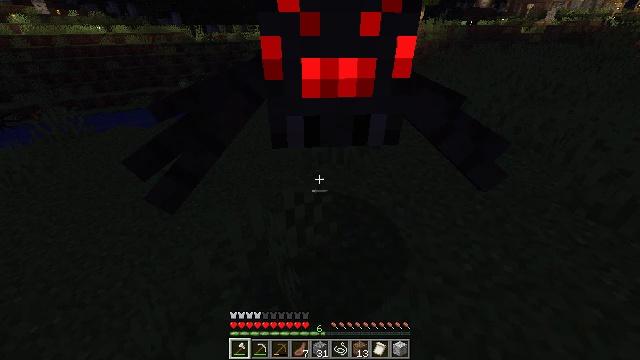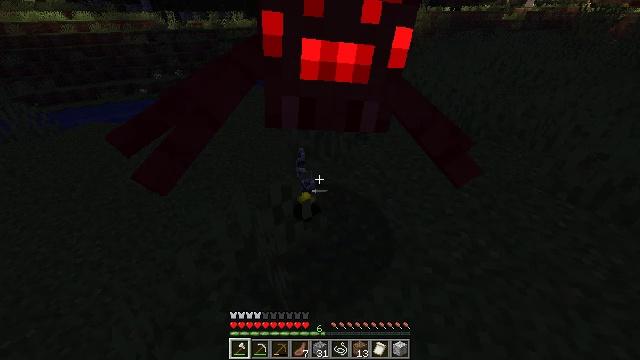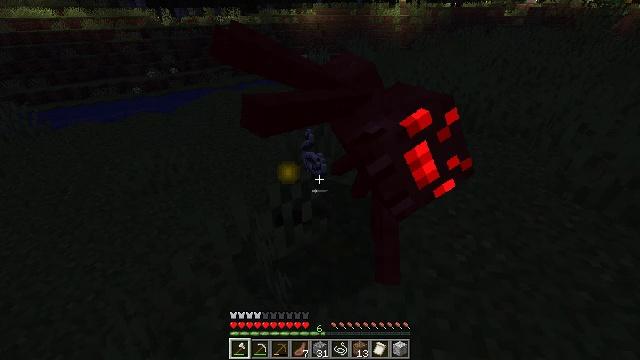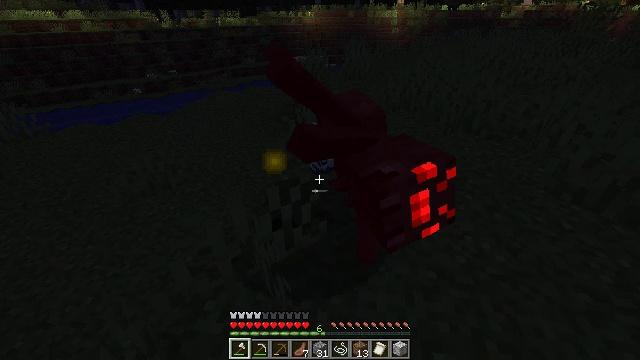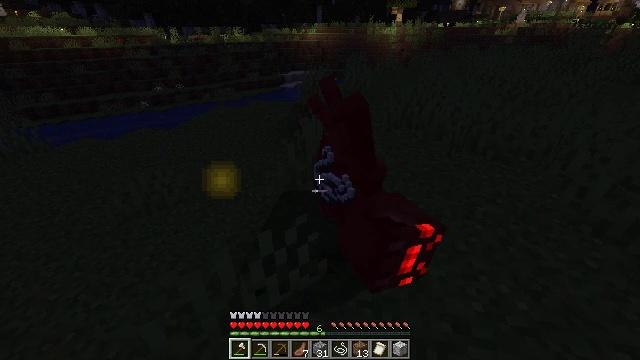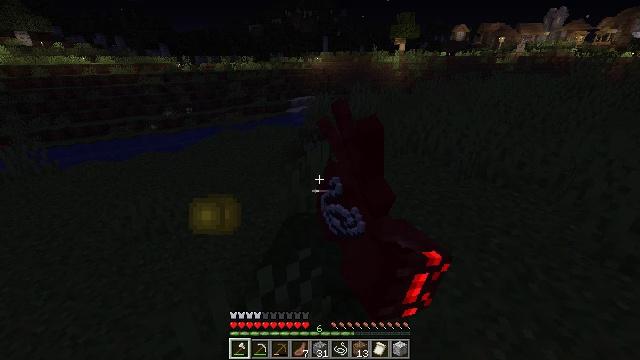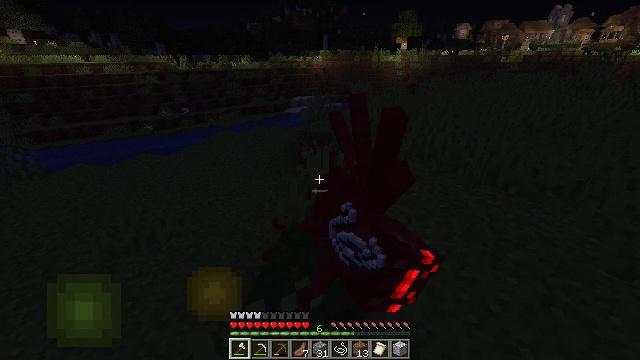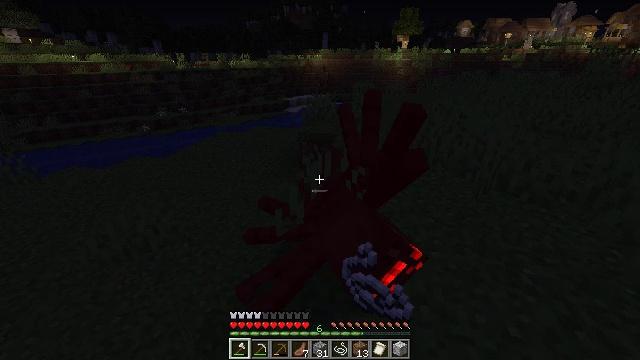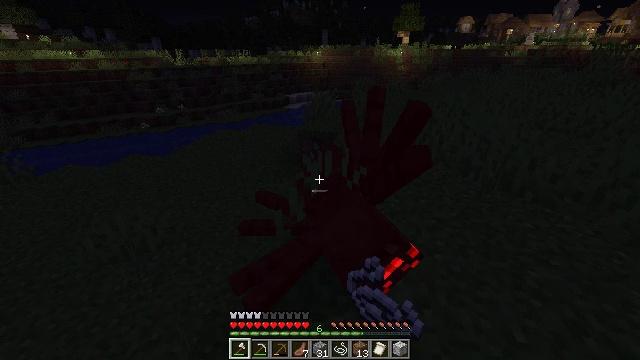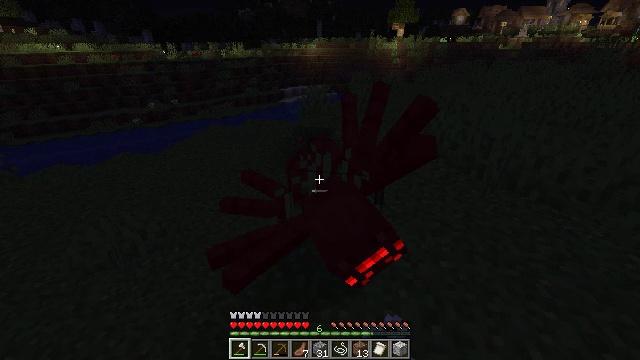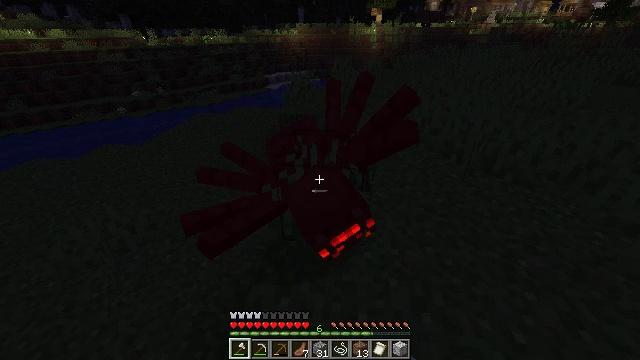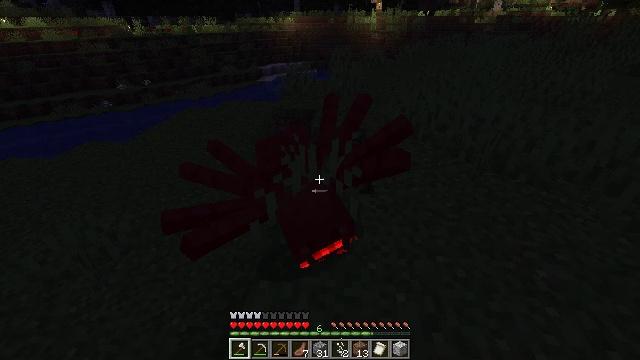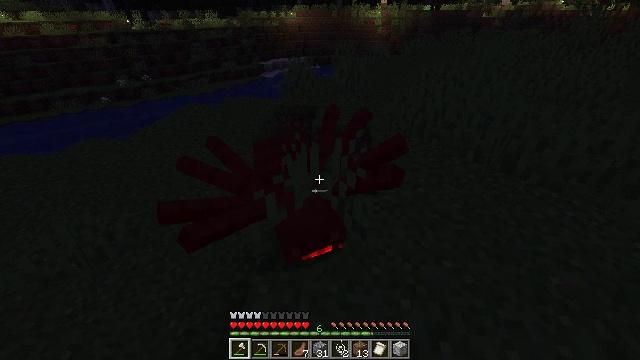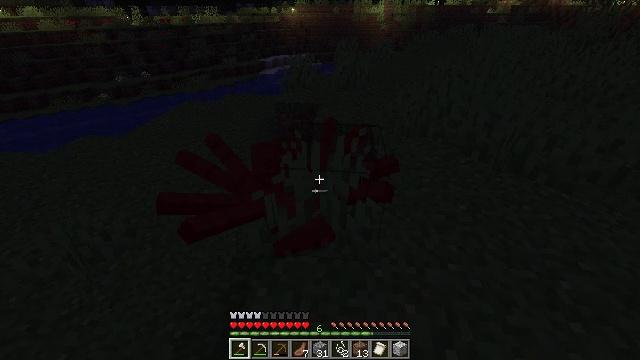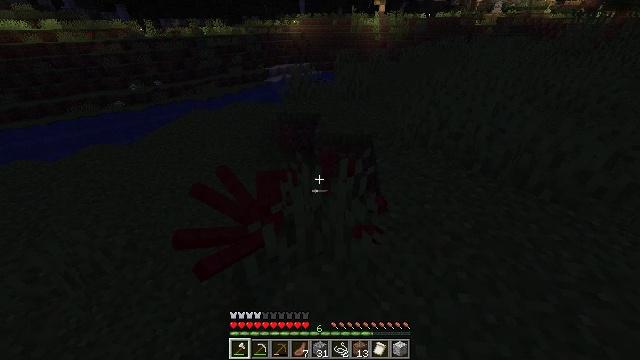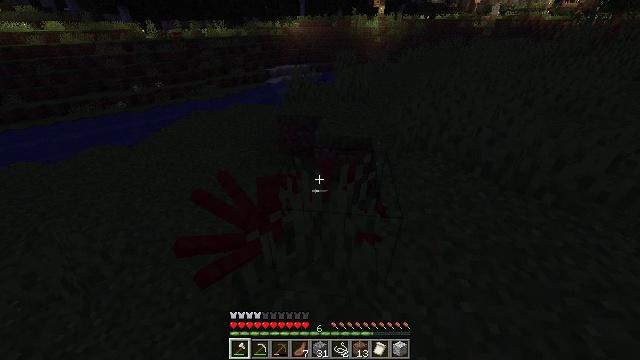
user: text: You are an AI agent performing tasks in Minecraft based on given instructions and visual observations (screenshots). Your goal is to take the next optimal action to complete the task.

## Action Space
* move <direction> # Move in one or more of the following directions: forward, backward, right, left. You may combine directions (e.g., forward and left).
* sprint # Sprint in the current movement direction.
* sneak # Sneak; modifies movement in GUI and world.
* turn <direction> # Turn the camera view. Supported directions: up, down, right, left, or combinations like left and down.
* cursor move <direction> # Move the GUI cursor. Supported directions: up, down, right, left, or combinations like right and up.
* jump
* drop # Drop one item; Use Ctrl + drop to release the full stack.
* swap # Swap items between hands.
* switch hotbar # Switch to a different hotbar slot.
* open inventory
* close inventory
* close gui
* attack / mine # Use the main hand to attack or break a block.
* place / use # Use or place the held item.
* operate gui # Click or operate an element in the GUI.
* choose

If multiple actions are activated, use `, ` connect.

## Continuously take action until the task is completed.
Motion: motion action
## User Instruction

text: Collect the purple wall banner by breaking it.
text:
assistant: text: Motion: turn right and down, attack / mine
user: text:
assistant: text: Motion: attack / mine
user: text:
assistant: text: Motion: move forward, attack / mine
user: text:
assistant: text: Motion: move forward, turn up, attack / mine
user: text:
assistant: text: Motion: move forward, turn left and up
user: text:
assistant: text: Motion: attack / mine
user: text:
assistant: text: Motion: move forward, attack / mine
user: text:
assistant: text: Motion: move forward, attack / mine
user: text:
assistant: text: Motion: move forward, turn right and down
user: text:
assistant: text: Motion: turn right and down
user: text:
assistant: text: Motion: no_op
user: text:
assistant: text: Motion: no_op
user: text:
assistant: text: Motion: move forward
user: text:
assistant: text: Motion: move forward
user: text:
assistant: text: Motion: move forward
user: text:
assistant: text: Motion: no_op
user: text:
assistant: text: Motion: move forward, turn right
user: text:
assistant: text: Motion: move forward, turn right
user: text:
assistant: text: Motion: move forward, turn right
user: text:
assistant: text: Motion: turn up
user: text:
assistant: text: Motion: move forward
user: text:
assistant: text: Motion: move forward
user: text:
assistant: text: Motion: move forward
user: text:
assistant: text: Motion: move forward, turn right and up
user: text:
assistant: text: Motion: move forward, turn left and up
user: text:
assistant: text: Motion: move forward, turn up
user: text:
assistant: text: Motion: move forward
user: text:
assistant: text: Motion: move forward
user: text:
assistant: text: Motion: move forward
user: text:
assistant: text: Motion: move forward